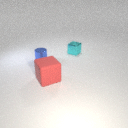
small cyan metal cube behind small blue metal cylinder